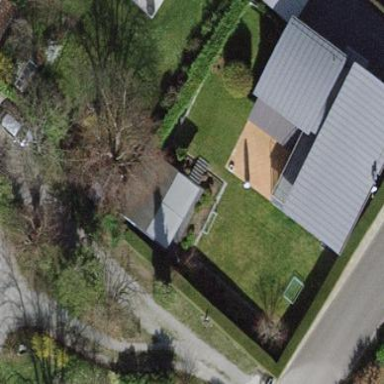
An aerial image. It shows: Garden enclosed by fence.